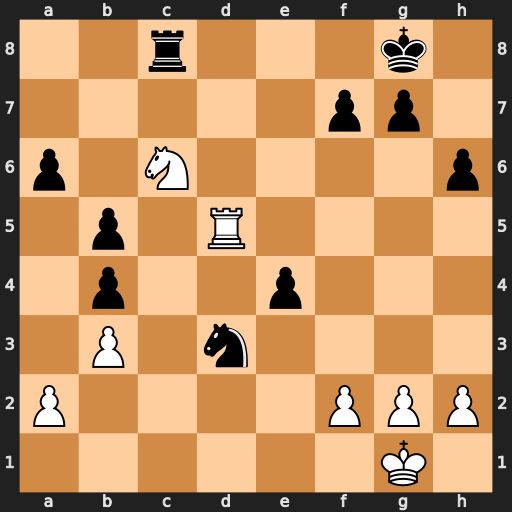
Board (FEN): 2r3k1/5pp1/p1N4p/1p1R4/1p2p3/1P1n4/P4PPP/6K1
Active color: w
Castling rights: -
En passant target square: -
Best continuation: Ne7+ Kh8 Nxc8